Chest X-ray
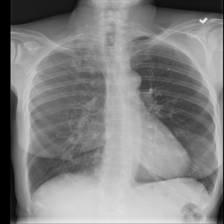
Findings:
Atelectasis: negative
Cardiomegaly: negative
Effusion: negative
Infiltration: negative
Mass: negative
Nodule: negative
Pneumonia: negative
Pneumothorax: negative
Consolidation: negative
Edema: negative
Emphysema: negative
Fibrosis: negative
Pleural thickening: negative
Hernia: negative